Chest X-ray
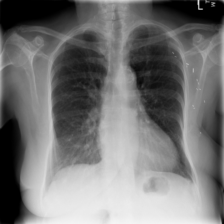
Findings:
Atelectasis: negative
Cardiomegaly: positive
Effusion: positive
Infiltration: negative
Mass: negative
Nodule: negative
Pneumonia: negative
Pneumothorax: negative
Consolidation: negative
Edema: negative
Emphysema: negative
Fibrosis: negative
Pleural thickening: negative
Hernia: negative